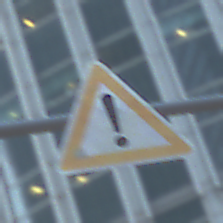
Verkehrszeichen: Gefahrenstelle
Umgebung: Outdoor, Urban
Tageszeit: MorningAfternoon
Wetter: PartlyCloudy
Licht: Natural
Jahreszeit: NotSpecified
Kontrast: LowContrast